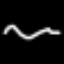
Label: squiggle